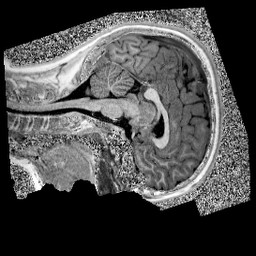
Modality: UNIT1
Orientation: sagittal
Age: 13
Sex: male
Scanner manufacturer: siemens
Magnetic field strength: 3 T
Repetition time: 4 s
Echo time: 0.00299 s